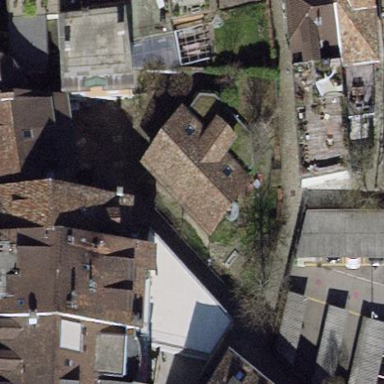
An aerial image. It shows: Office building with gabled roof.